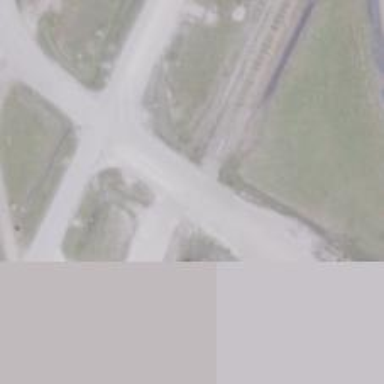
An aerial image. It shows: Railway spur service.